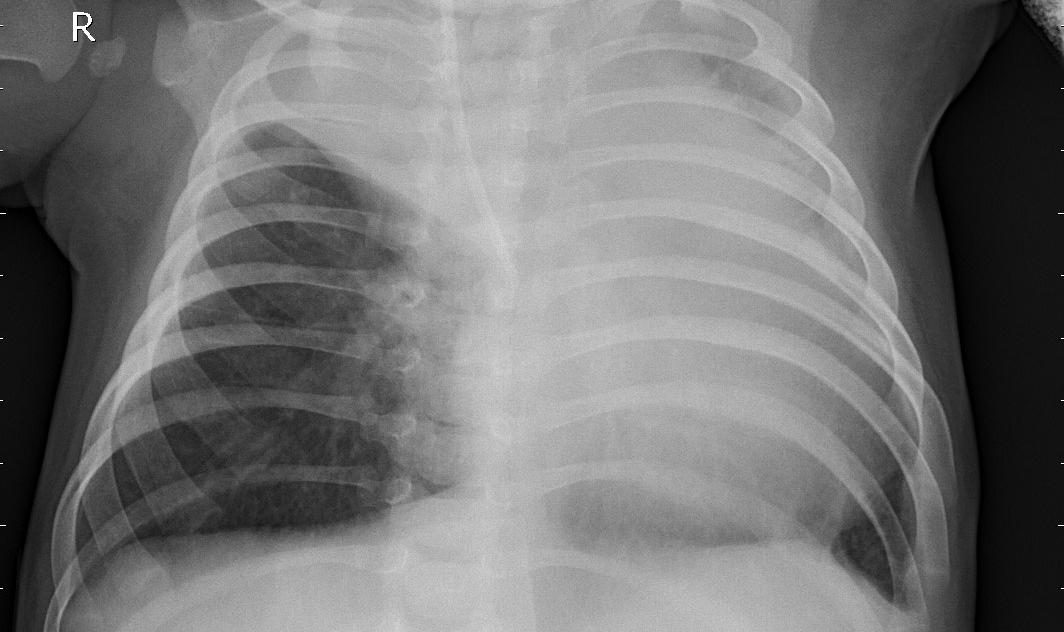
Diagnosis: PNEUMONIA